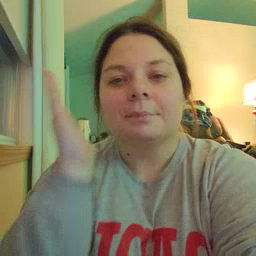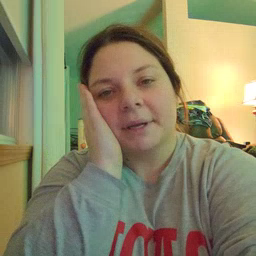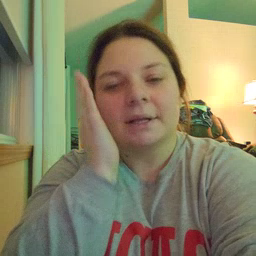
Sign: bed